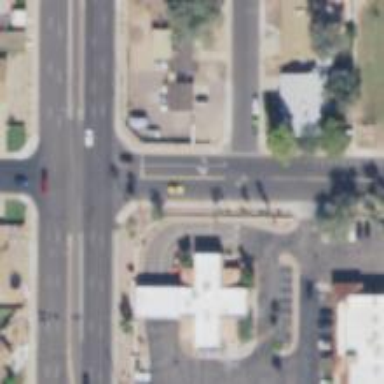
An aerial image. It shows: Unmarked road crossing.